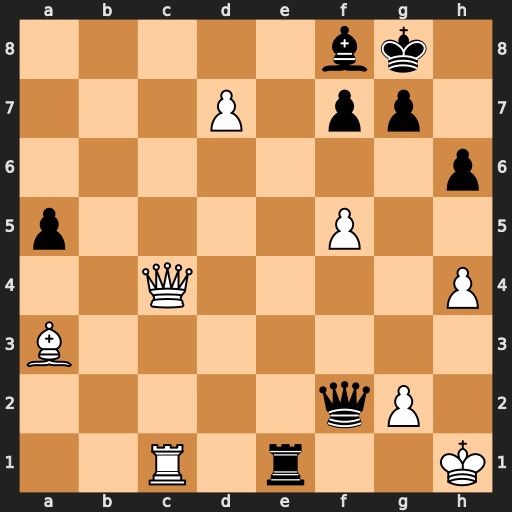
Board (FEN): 5bk1/3P1pp1/7p/p4P2/2Q4P/B7/5qP1/2R1r2K
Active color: w
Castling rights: -
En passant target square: -
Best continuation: Rxe1 Qxe1+ Kh2 Bxa3 d8=Q+